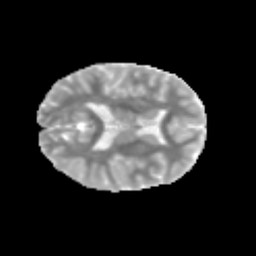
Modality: MD
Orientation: axial
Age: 10
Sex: male
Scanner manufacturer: siemens
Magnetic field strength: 3 T
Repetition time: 3.8 s
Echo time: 0.07 s